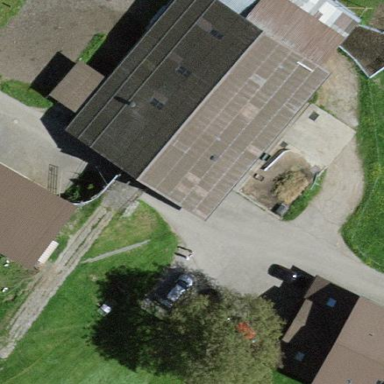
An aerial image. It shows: Farm with farmyard.